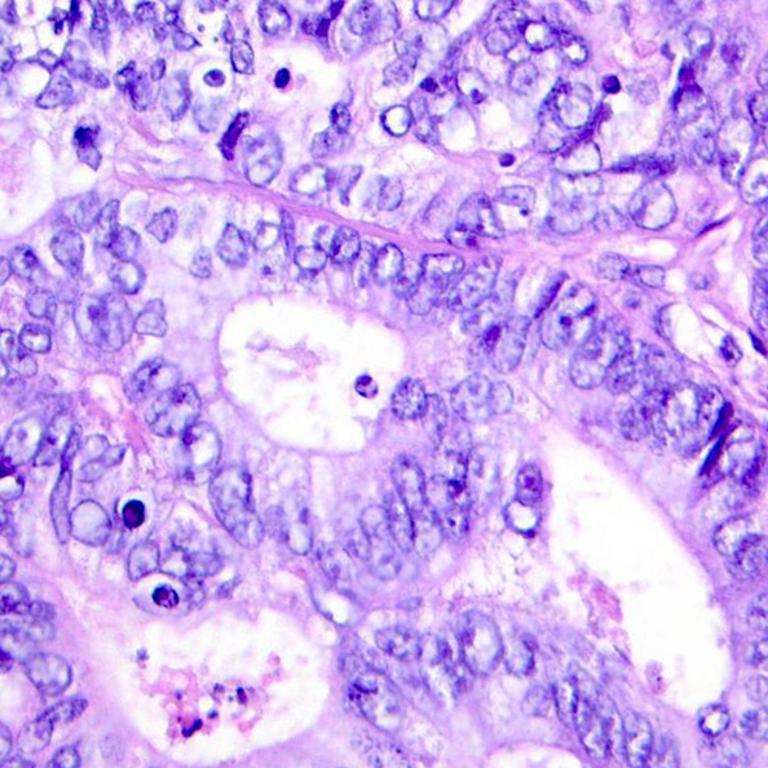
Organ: colon
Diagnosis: adenocarcinomas